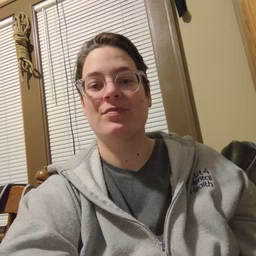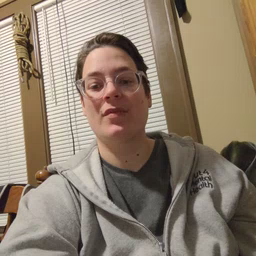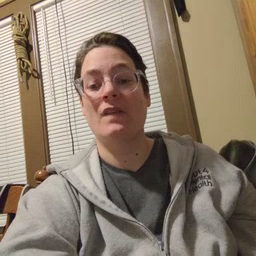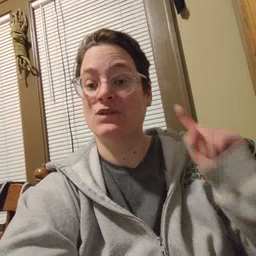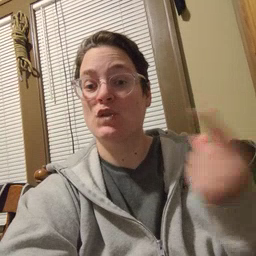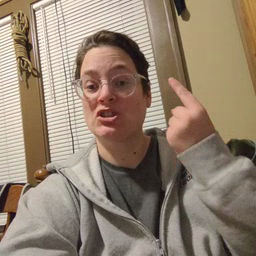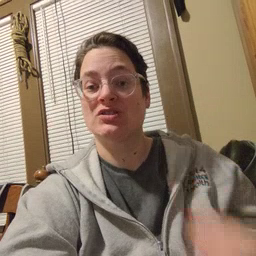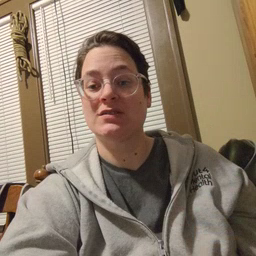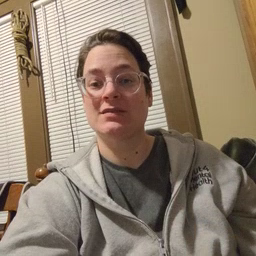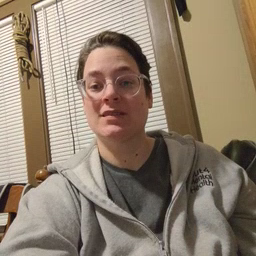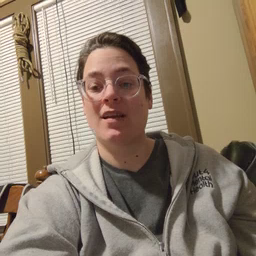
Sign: first